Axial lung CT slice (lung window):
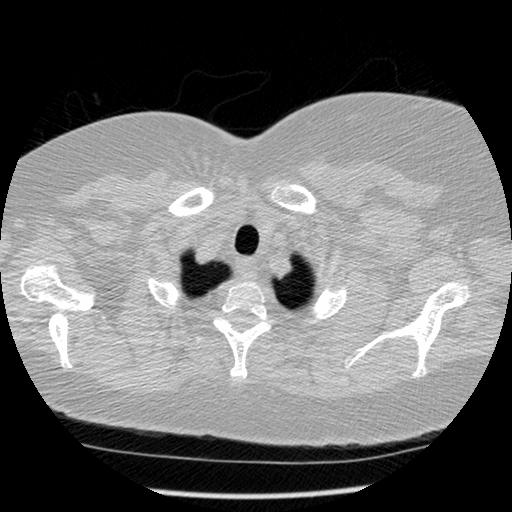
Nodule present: no